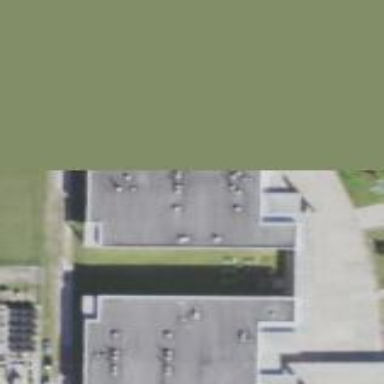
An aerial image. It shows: School building.